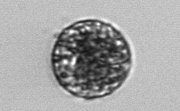
Label: Vicicitus_globosus